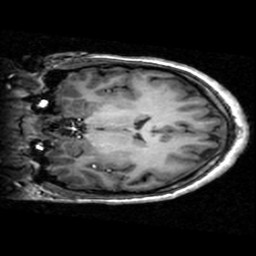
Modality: T1w
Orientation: coronal
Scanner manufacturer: ge
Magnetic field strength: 3 T
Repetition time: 0.00904 s
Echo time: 0.00184 s